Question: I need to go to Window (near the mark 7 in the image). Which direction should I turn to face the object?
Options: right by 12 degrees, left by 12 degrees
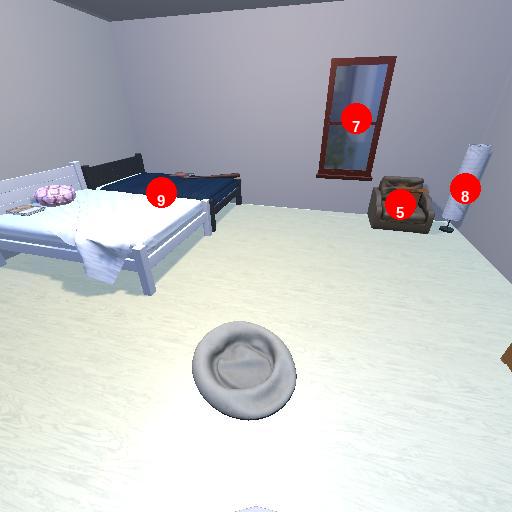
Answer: right by 12 degrees